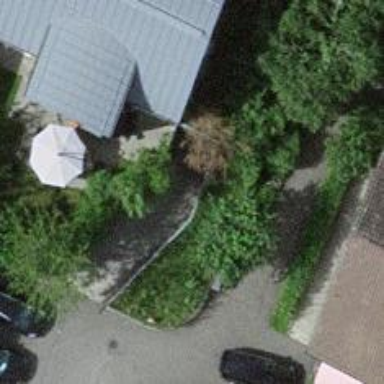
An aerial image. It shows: Parking entrance.